Question: I'm trying to build some simple data visualisation and my weapon of choice is Three.js.I'have a series of PlaneGeometry meshes on which I apply a transparent texture dynamically created with a series of red square on it drawn at different opacity values.My plan is to use those points to create other meshes ( eg. CylinderGeometry ) and place them on top of the red square with an height value based on the red square opacity value.So far I could manage to find the UV values for each square and store it to an array, but I'm getting blocked at converting such red square UV coordinates to the 3D world coordinates system.I've found several resource describing the same concept applied to a sphere, and surprisingly it is pretty straight forward, but no other resources about applying the same concept to other mesh.

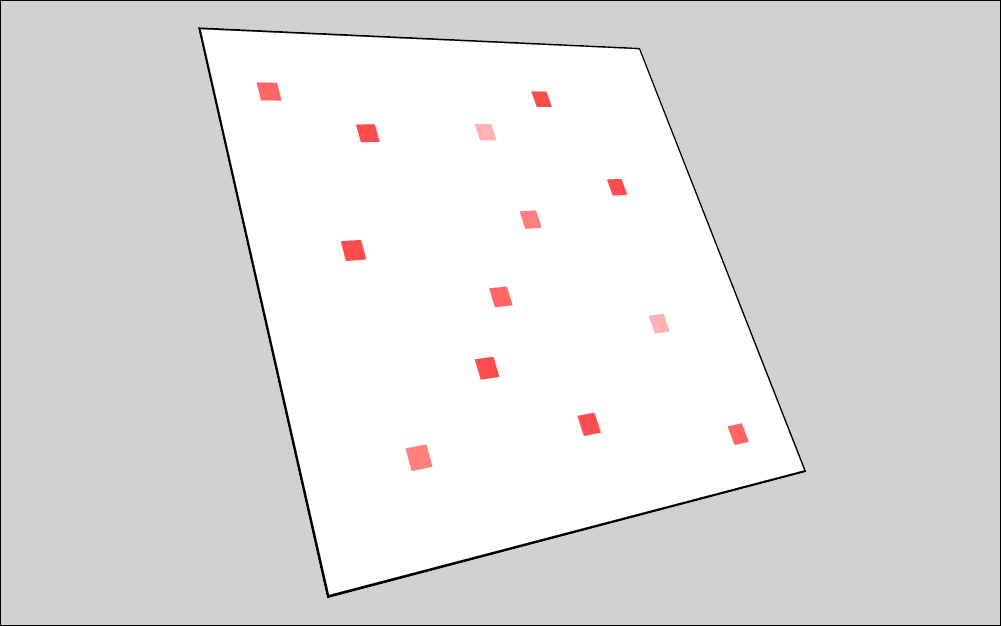
Answer: EDIT: I think this is it:
'''
function texturePosToPlaneWorld(planeOb, texcoord)
{
var pos = new THREE.Vector3();
pos.x = (texcoord.x - 0.5) * PLANESIZE;
pos.y = (texcoord.y - 0.5) * PLANESIZE;
pos.applyMatrix4(planeOb.matrix);
return pos;
}
'''
Is used like this in the jsfiddle I made: <URL>
'''
var texcoord = new THREE.Vector2(0.8, 0.65);
var newpos = texturePosToPlaneWorld(planeOb, texcoord);
cubeOb.position.copy(newpos);
'''
Planes are simple. The edge between vertices A, B -- vector A->B defines the direction for 'x' in your texture, and A->C similarily for the other direction in which the plane goes in the 3d space .. where you have texture's 'y' mapped on the plane.
Let's assume your pivot point is in the middle. So that's known in world space. Then as UV go from 0 to 1, e.g. UV coord (1.0, 0.5) would be in half way of the full width of the plane in the direction of the vector from of your Plane object pivot .. going from middle all the way to the edge. And then in the middle otherwise, where you have 0.5 in V (as in normalized texture y pixelcoord).
To know the coordinates of the vertices of the plane in world space, you just multiple them with the orientation of the object..
Given you know the size of your plane, you actually don't need to look at the vertices as the orientation of the plane is already in the object matrix. So you just need to adapt your UV coord to the pivot in middle (-0.5) and multiply with the plane size to get the point in plane space. Then the matrix multiplication converts that to world space.